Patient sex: M
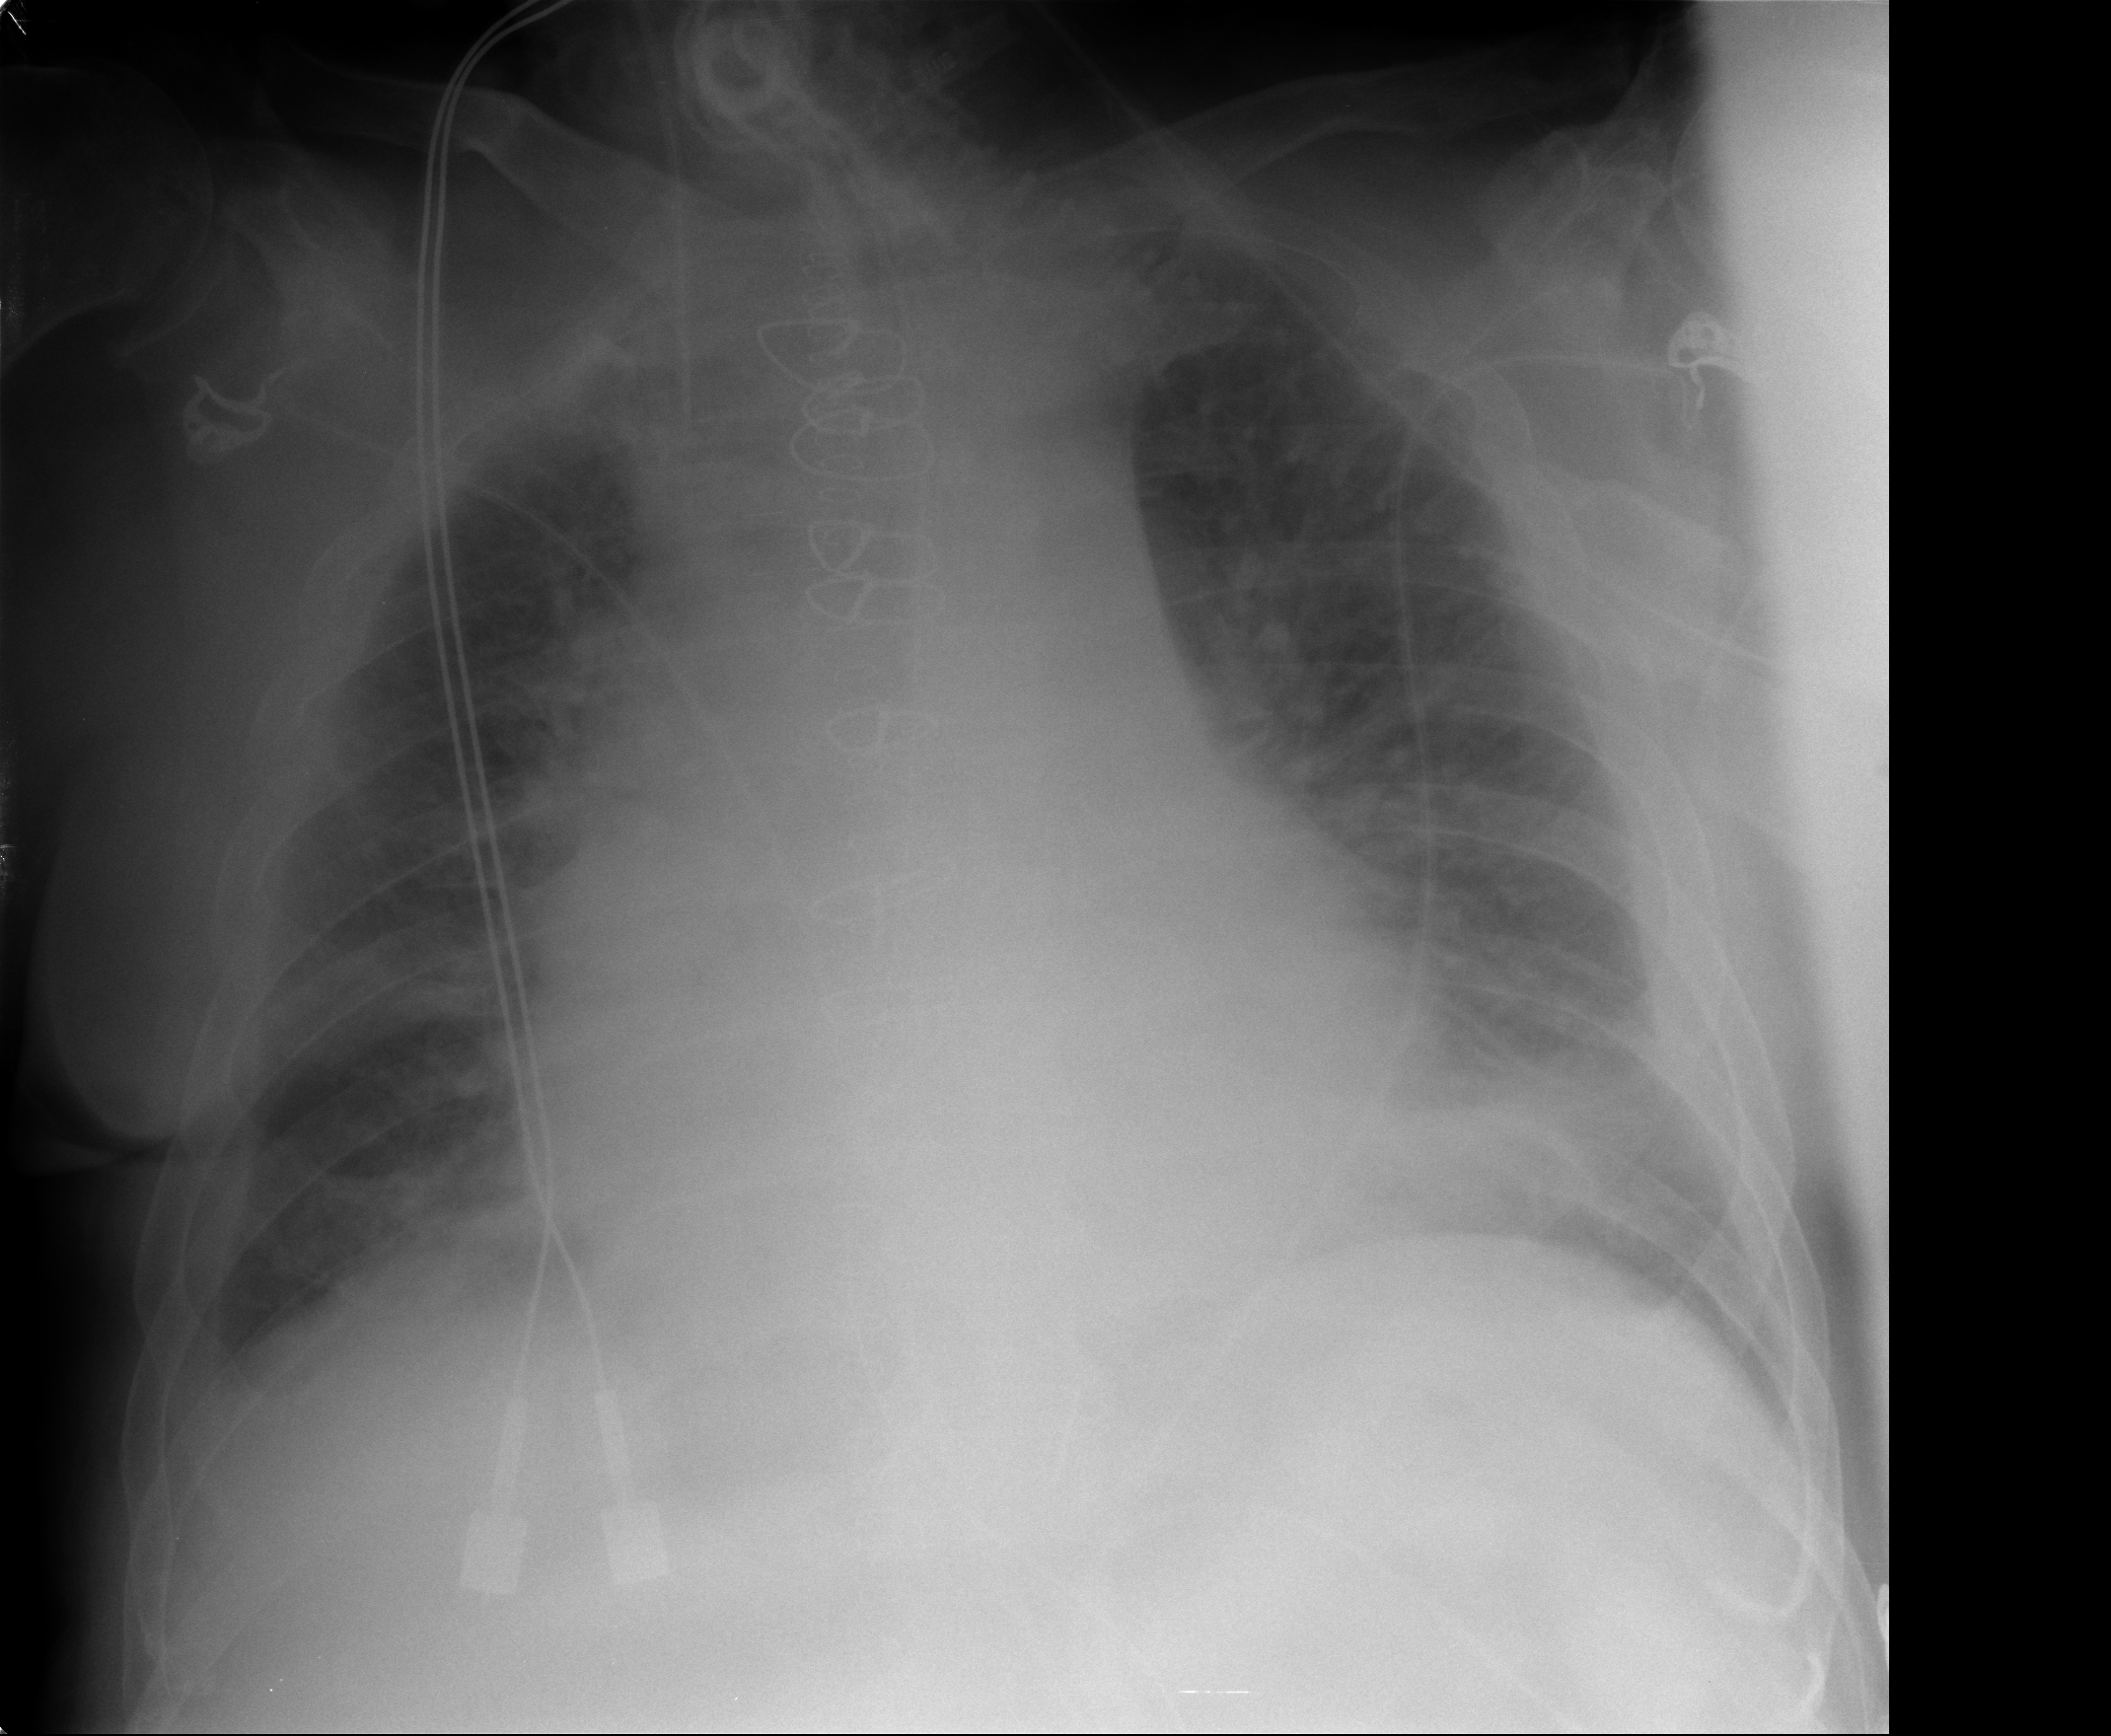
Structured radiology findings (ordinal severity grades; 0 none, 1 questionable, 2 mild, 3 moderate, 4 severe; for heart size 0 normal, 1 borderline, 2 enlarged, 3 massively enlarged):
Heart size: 2
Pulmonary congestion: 2
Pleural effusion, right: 1
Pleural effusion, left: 2
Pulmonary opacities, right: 0
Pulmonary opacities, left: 2
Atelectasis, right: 1
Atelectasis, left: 2